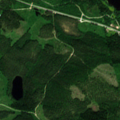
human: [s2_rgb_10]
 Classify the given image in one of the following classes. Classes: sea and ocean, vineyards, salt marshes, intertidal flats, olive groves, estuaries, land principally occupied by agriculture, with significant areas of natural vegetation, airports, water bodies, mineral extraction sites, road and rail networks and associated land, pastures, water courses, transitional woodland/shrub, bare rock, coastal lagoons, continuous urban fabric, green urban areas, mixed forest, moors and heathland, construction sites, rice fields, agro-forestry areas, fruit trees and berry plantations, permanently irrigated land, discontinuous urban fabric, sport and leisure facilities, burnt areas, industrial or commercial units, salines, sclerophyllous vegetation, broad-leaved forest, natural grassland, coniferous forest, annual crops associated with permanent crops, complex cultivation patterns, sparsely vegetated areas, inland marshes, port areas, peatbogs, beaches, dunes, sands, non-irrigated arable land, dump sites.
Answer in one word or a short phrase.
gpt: coniferous forest, mixed forest, transitional woodland/shrub, water bodies